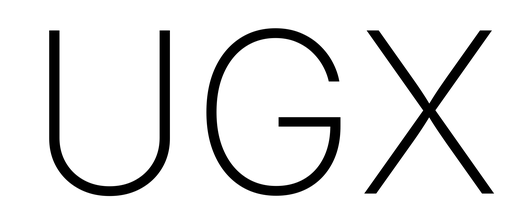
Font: Inter_ExtraLight